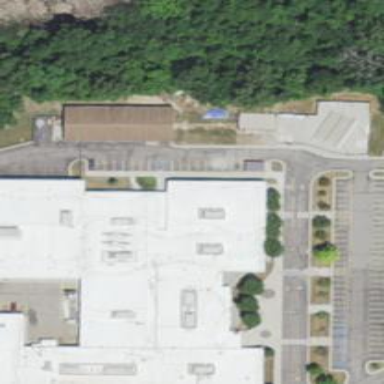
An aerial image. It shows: School building.